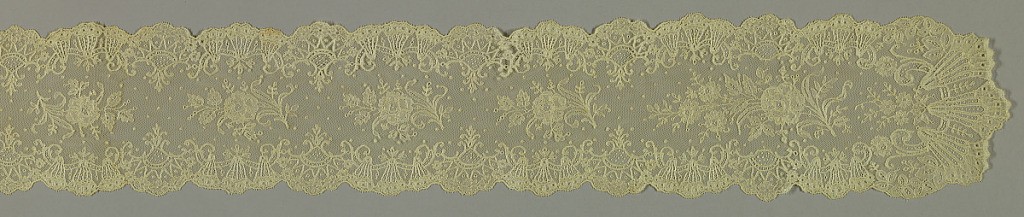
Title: Cap streamer
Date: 1850–1900
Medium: linen, cotton Technique: bobbin lace (Mechlin style)
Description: Cap streamer of Mechlin lace worked with a design of rose sprays. Ground is semé with dots. Border of bell flowers hanging from C-shaped scrolls, their petals forming scalloped edge.